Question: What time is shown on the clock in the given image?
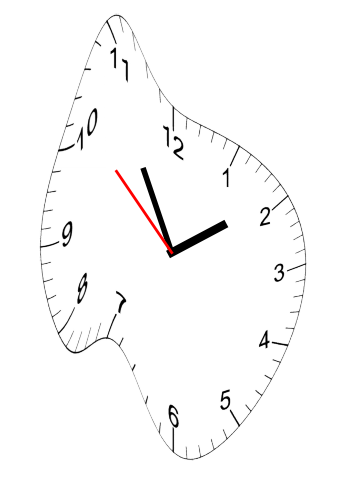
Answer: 01:54:52